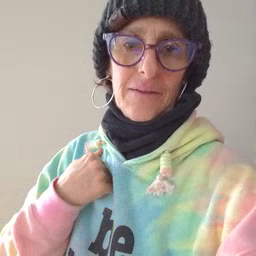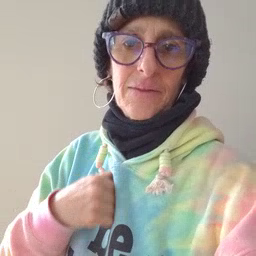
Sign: bath